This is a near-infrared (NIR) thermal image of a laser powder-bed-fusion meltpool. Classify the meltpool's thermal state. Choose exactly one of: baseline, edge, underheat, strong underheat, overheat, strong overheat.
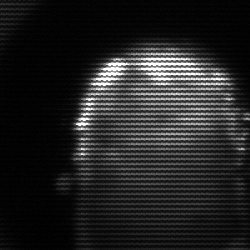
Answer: baseline